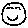
Label: smiley face